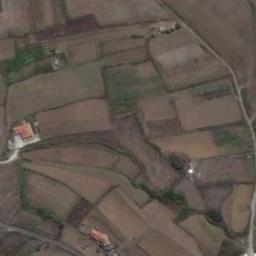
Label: terrace